Interaction volume radius: 10 \u00c5
Interaction volume height: 10 \u00c5
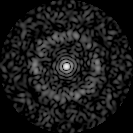
Disorder parameter: 0.8062